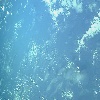
Label: water